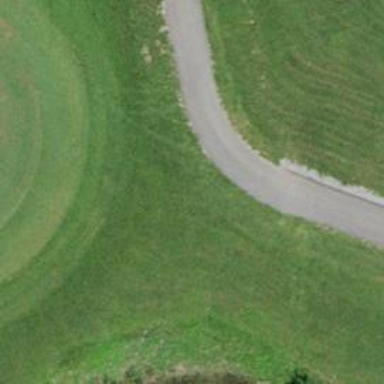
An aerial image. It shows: Designated golf cart path that is service road.